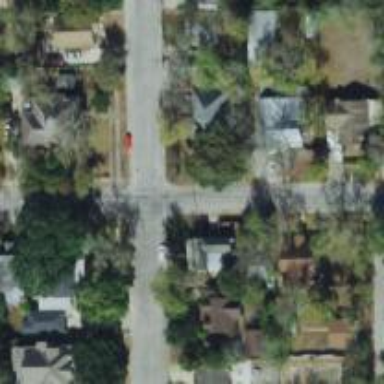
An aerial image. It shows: Residential road with sidewalk on the left side.